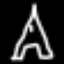
Label: The Eiffel Tower